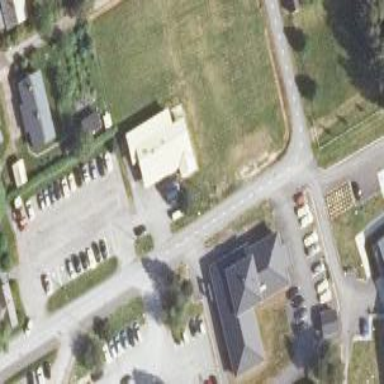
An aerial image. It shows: Veterinary facility.